Question: I am calling a servlet with params
'''
window.location.href = "/csm/csminfo.jsp?CFG_ID="+cfgid+"&path="+path;
'''
In the other csminfo on body load i am calling a function to retrieve these params
'''
<body onload="getConfigDetails(<%= request.getParameter("CFG_ID") %>,<%= request.getParameter("path") %>)">
'''
JS
'''
function getConfigDetails(cfgid,path)
{
alert(cfgid+","+path);
}
'''
But no alert gets popped up, what is the problem here?
I am using firefox, using error console i got this error

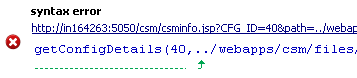
Answer: You didn't quote the strings properly:
'''
<body onload="getConfigDetails('<%= request.getParameter("CFG_ID") %>','<%= request.getParameter("path") %>')">
'''
Some other issues:
1. When building the URL on the original page, you should make sure the parameter values are properly encoded by using the JavaScript built-in "encodeURIComponent()" function.
2. JSP scriptlets are an old, ugly way of doing things, and really have no place in new code. You should look for resources to learn about JSTL: <body onload="getConfigDetails('${param.CFG_ID}','${param.path}')">
3. Whether you use JSTL or scriptlets, values you pull from the HTTP parameters and inject into your page source should be run through an HTML escape mechanism. In JSTL, that'd look like this: <body onload="getConfigDetails('${fn:escapeXml(param.CFG_ID)}','${fn:escapeXml(param.path)}')">